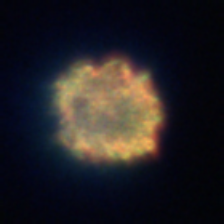
Taxon: Unknown_detritus
Group: Unknown